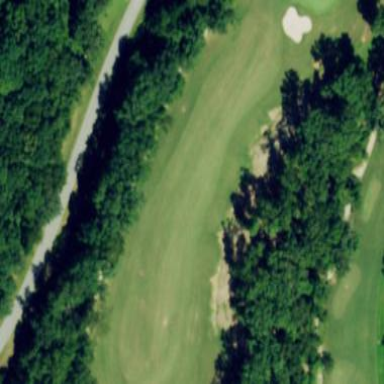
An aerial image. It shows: Grassy area designated as golf fairway.